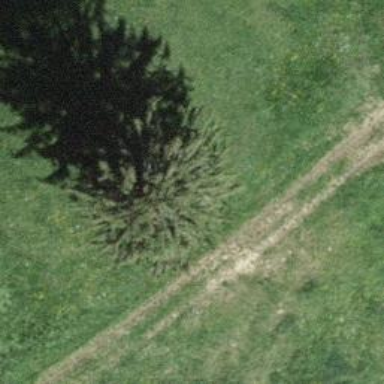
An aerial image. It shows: Track with grade 3 tracktype.